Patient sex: F
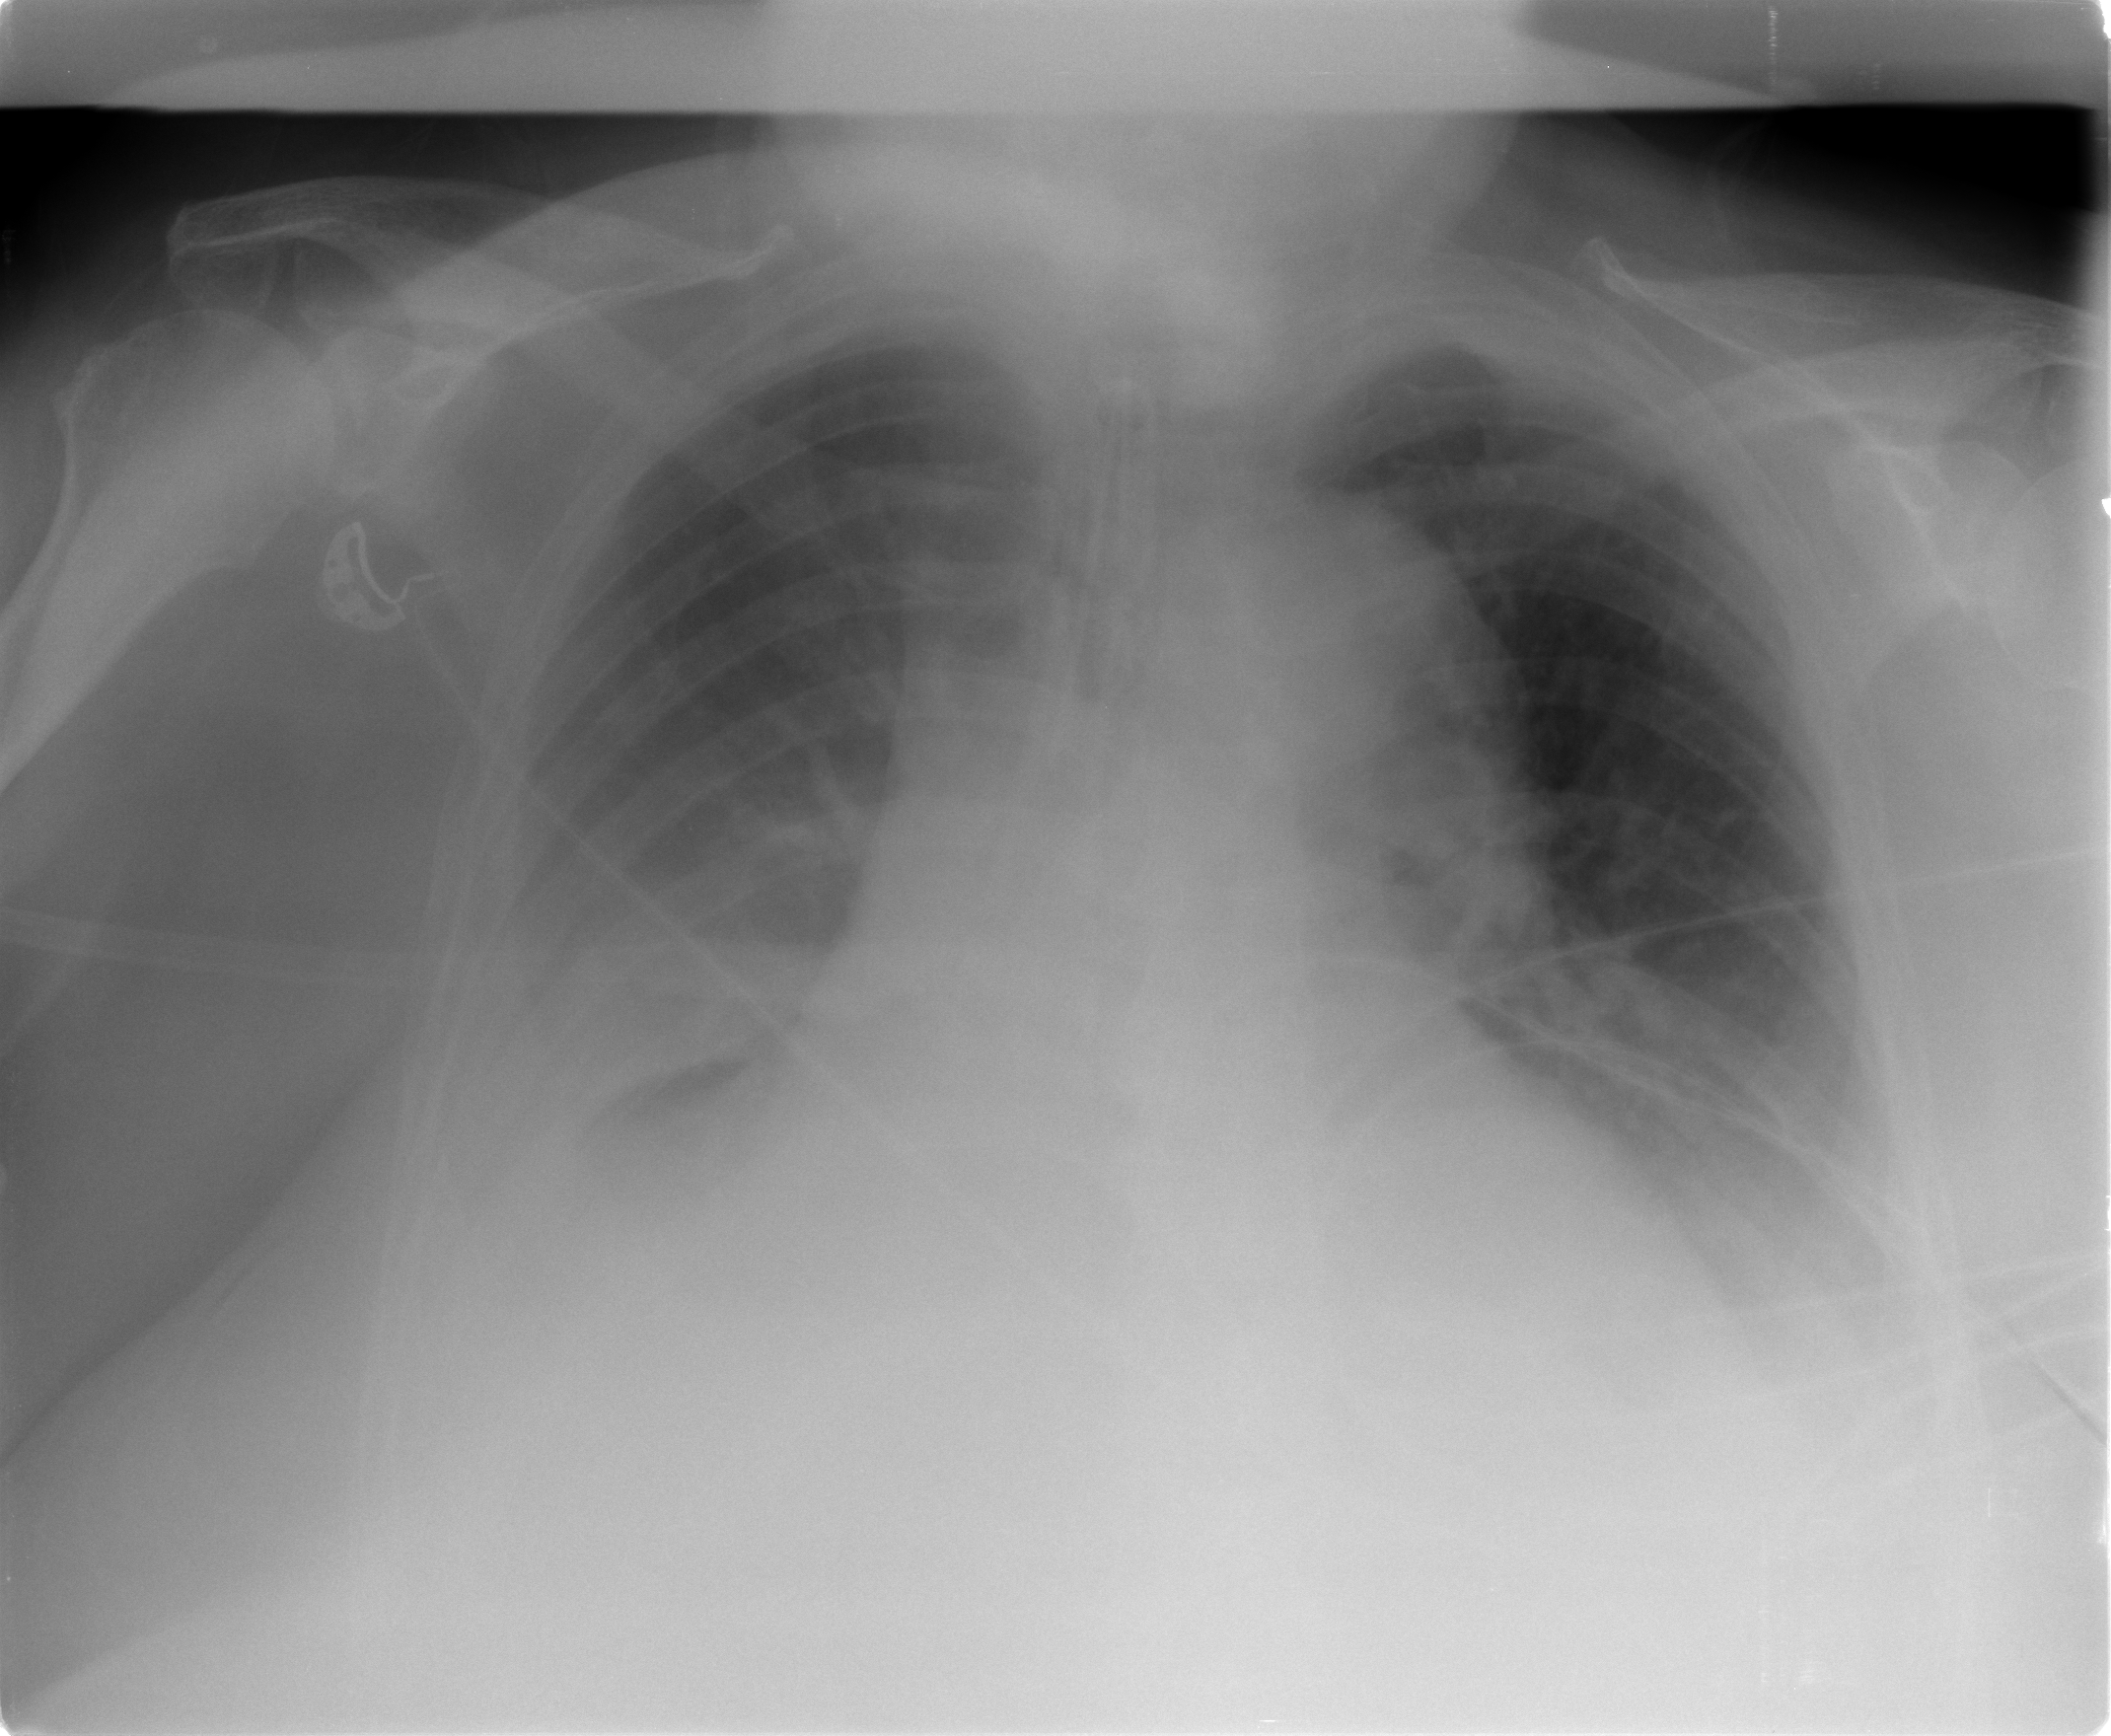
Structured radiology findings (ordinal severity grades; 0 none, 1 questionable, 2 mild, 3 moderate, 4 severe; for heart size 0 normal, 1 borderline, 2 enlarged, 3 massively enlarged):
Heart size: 2
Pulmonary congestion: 1
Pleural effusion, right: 3
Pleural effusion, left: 2
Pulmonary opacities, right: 0
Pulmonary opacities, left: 0
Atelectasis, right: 3
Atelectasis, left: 2